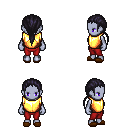
a pixel art fantasy rpg character, female body template, dark elf, purple skin, gold chest armor, red pants, raven ponytail hairstyle, brown slippers, four views (front, back, left, right), 2x2 character sprite sheet, small pixel art, hard edges, no anti-aliasing